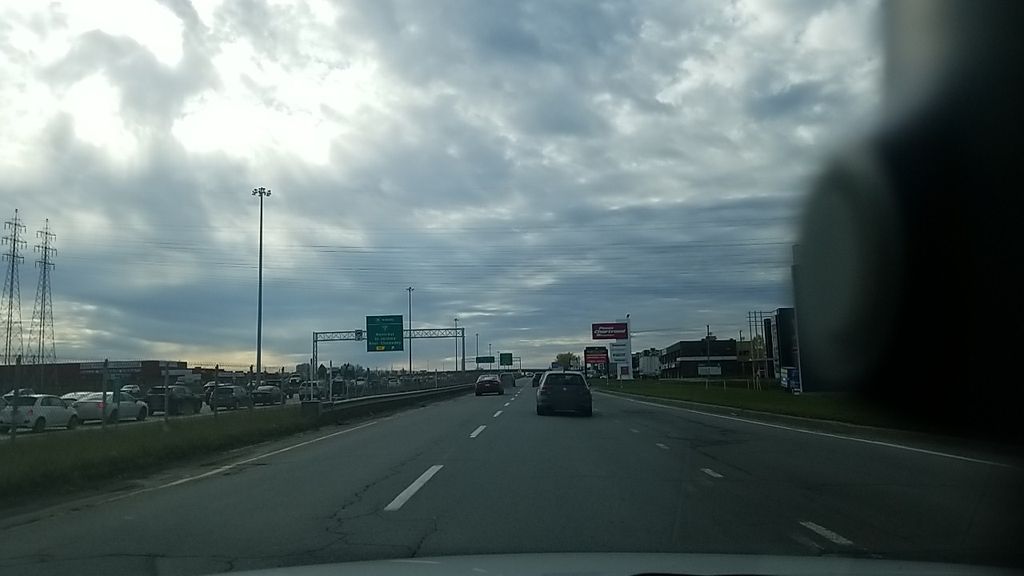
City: montreal